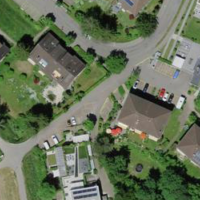
EUNIS habitat code: 55
Species observed at this site:
Menyanthes trifoliata